Question: I want to draw a line chart using "Google Charts" tools. I'm fetching the data required for the line chart from the MySql database. The code for it is as below:
'''
<?php
require_once('../includes/public-application-header.php');
$con=mysql_connect("localhost","root","eywaadmin") or die("Failed to connect with database!!!!");
mysql_select_db("OCN", $con);
$sql =" SELECT DATE_FORMAT( FROM_UNIXTIME( transaction_date ) , '%d/%m/%Y') 'transaction_date', COUNT(*) 'total count', SUM(transaction_status = 'success') ";
$sql .=" success, SUM(transaction_status = 'inprocess') inprocess, SUM(transaction_status = 'fail') fail, ";
$sql .=" SUM(transaction_status = 'cancelled') cancelled FROM user_transaction WHERE ";
$sql .=" transaction_date >= <PHONE> AND transaction_date <= <PHONE> GROUP BY date(FROM_UNIXTIME(transaction_date)) ";
$r= mysql_query($sql) or die(mysql_error());
$transactions = array();
while($result = mysql_fetch_array($r, MYSQL_ASSOC)){
$transactions[] = $result;
}
$rows = array();
//flag is not needed
$flag = true;
$table = array();
$table['cols'] = array(
// Labels for your chart, these represent the column titles
// Note that one column is in "string" format and another one is in "number" format as pie chart only required "numbers" for calculating percentage and string will be used for column title
array('label' => 'Transaction Date', 'type' => 'string'),
array('label' => 'Total Count', 'type' => 'number'),
array('label' => 'Success', 'type' => 'number'),
array('label' => 'Inprocess', 'type' => 'number'),
array('label' => 'Failed', 'type' => 'number'),
array('label' => 'Cancelled', 'type' => 'number'),
);
$rows = array();
foreach($transactions as $tr) {
$temp = array();
foreach($tr as $key=>$value){
// the following line will be used to slice the Pie chart
$temp[] = array('v' => (string) $key);
// Values of each slice
$temp[] = array('v' => (int) $value);
}
$rows[] = array('c' => $temp);
}
$table['rows'] = $rows;
$jsonTable = json_encode($table);
//echo $jsonTable;
?>
<html>
<head>
<!--Load the Ajax API-->
<script type="text/javascript" src="https://www.google.com/jsapi"></script>
<script type="text/javascript" src="http://ajax.googleapis.com/ajax/libs/jquery/1.8.2/jquery.min.js"></script>
<script type="text/javascript">
// Load the Visualization API and the piechart package.
google.load('visualization', '1', {'packages':['corechart']});
// Set a callback to run when the Google Visualization API is loaded.
google.setOnLoadCallback(drawChart);
function drawChart() {
// Create our data table out of JSON data loaded from server.
var data = new google.visualization.DataTable(<?=$jsonTable?>);
var options = {
title: 'User Transaction Statistics',
is3D: 'true',
width: 800,
height: 600
};
// Instantiate and draw our chart, passing in some options.
// Do not forget to check your div ID
var chart = new google.visualization.LineChart(document.getElementById('chart_div'));
chart.draw(data, options);
}
</script>
</head>
<body>
<!--this is the div that will hold the pie chart-->
<div id="chart_div"></div>
</body>
</html>
'''
I want to put the dates(i.e. transaction_date) on X-axis and Count values(i.e.10,20,30,40) from on Y-axis. But unfortunately I'm not getting the line chart in the desired format. I'm attaching the screen shot of what I got after executing the above code.
Can anyone please help me in this regard? Thanks in advance. If you want any further information I can add it to the question body.
As per the request from 'jmac' I'm posting the json response created for your reference. If you still need ny other thing like the query output, etc. I can provide you. The screenshot of the line -chart is attached.

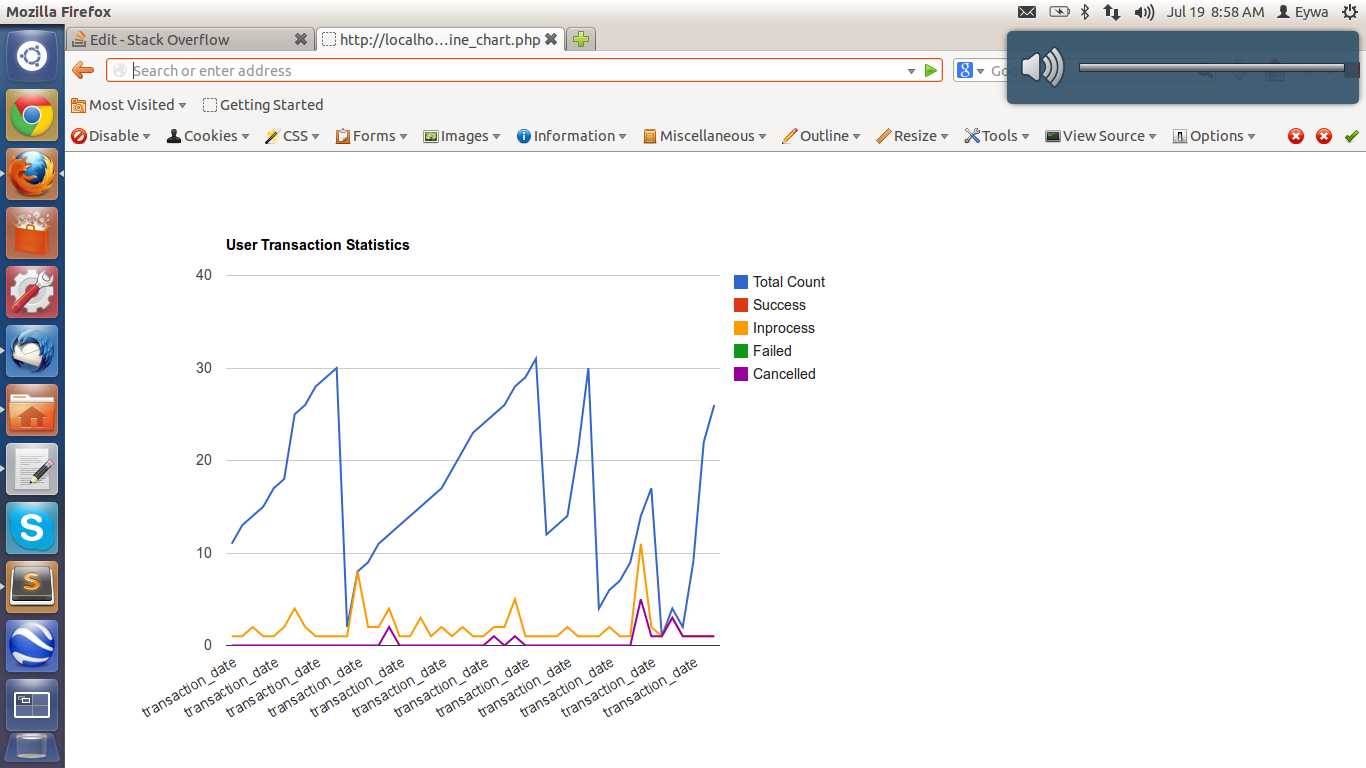
Answer: The main problem is that you are saving the column names as well as the column values in the data set. You should just be storing the values.
'''
$temp = array();
foreach($tr as $key=>$value){
// Values of each slice
$temp[] = array('v' => (int) $value);
}
$rows[] = array('c' => $temp);
'''
The second problem is that you are converting all the values to ints. If you want the date to display as an actual date, you should get rid of that conversion.
'''
$temp = array();
foreach($tr as $key=>$value){
// Values of each slice
$temp[] = array('v' => $value);
}
$rows[] = array('c' => $temp);
'''